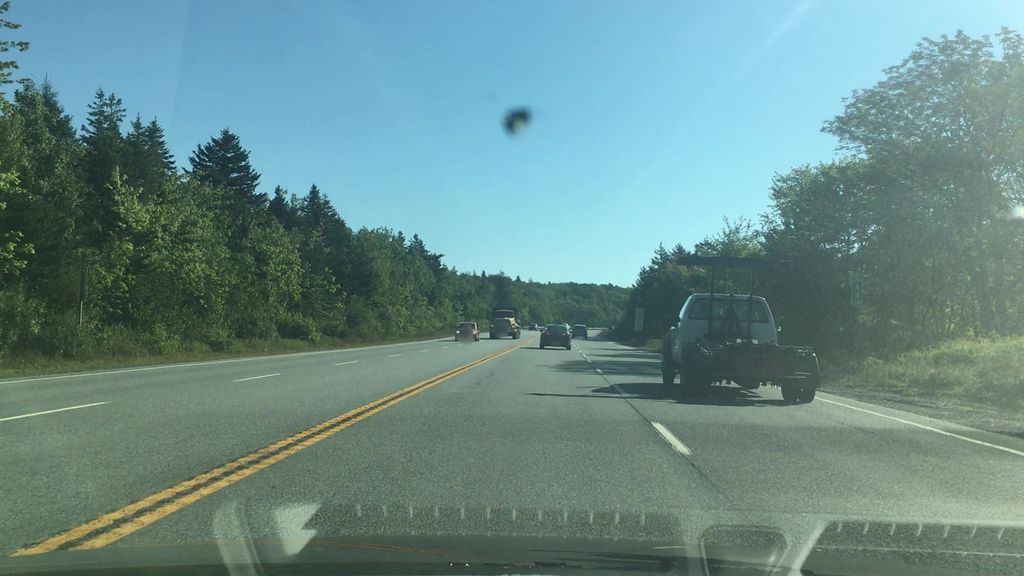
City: halifax